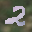
Label: 2